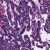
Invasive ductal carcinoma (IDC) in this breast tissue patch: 0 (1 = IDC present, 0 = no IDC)